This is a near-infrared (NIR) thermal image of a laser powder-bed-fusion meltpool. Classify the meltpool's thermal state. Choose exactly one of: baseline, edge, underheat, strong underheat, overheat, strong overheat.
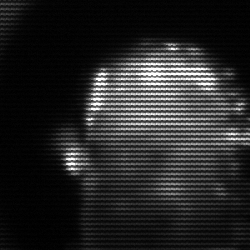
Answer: baseline